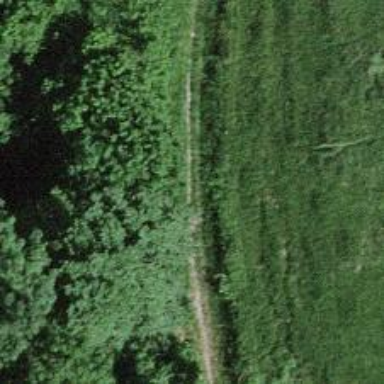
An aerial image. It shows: Unpaved path.